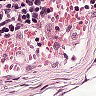
Metastatic tissue present: no